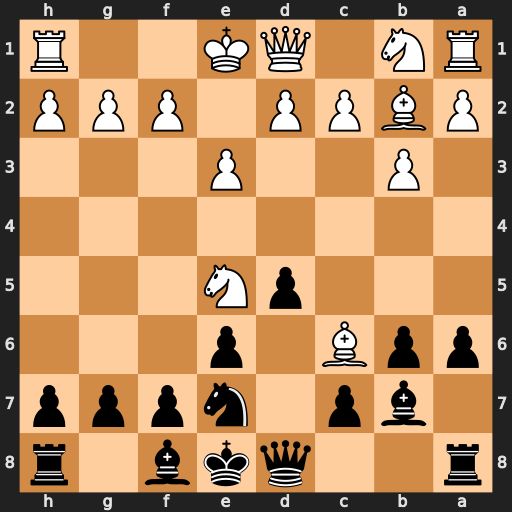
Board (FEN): r2qkb1r/1bp1nppp/ppB1p3/3pN3/8/1P2P3/PBPP1PPP/RN1QK2R
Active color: b
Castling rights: KQkq
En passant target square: -
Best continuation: Nxc6 Nxc6 Bxc6